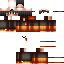
A female human skin with medium skin, wearing brown long hair dressed in a orange hoodie and brown pants, featuring a closed mouth.